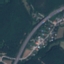
Land use / land cover class: Highway